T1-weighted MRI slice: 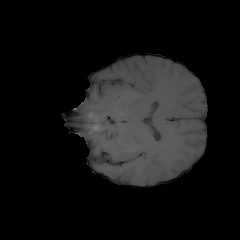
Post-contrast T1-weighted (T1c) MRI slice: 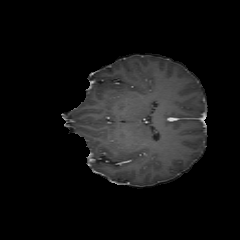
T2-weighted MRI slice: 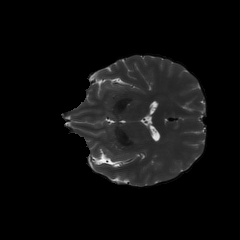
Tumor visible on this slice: no